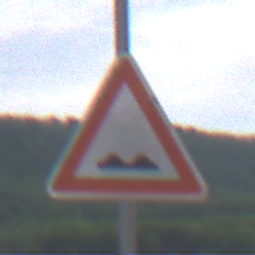
Verkehrszeichen: UnebeneFahrbahn
Umgebung: Outdoor, RoadRail
Tageszeit: Midday
Wetter: PartlyCloudy
Licht: Natural
Jahreszeit: NotSpecified
Kontrast: LowContrast